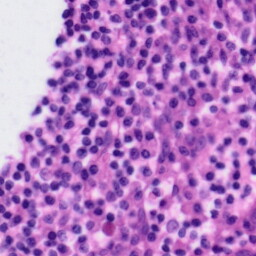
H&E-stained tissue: Tonsil